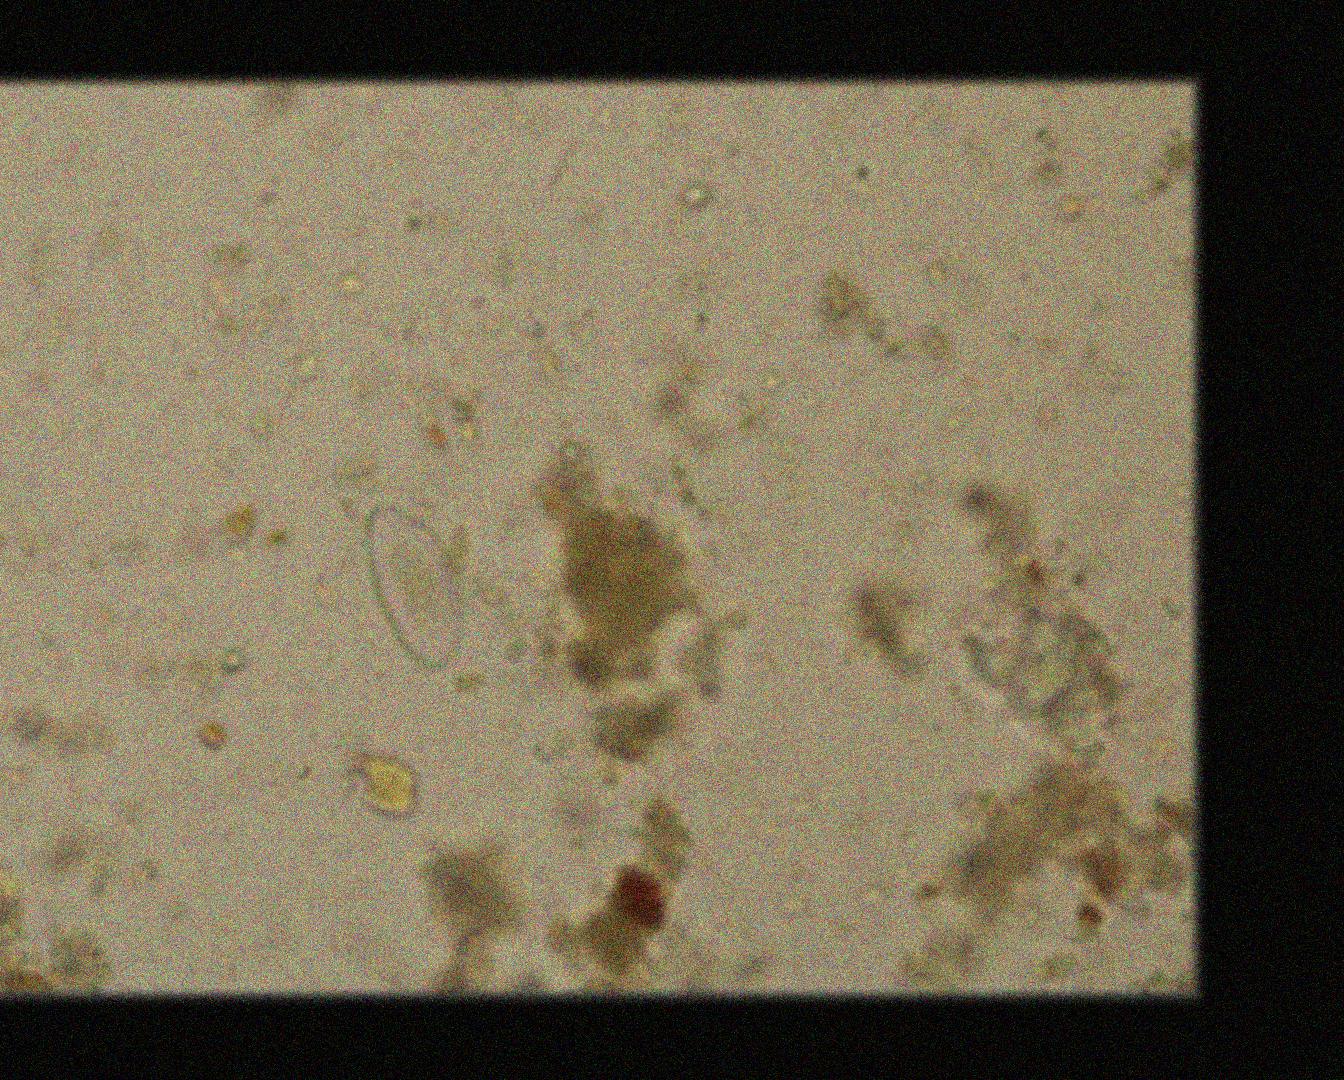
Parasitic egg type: Enterobius vermicularis